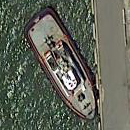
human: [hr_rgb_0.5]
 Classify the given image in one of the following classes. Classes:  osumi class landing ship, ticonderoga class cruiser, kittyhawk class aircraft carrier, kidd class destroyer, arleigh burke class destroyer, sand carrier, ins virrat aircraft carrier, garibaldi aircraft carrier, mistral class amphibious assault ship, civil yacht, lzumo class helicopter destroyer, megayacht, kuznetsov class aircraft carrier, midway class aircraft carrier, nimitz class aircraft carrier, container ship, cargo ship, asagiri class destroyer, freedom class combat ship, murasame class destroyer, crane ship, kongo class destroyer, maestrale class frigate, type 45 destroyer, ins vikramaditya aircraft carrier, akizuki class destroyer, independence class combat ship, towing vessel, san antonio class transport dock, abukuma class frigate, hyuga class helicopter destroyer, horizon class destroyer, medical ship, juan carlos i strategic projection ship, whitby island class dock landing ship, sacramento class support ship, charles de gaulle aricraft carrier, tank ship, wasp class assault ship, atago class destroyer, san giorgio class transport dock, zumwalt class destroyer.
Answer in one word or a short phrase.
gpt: Towing vessel